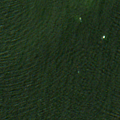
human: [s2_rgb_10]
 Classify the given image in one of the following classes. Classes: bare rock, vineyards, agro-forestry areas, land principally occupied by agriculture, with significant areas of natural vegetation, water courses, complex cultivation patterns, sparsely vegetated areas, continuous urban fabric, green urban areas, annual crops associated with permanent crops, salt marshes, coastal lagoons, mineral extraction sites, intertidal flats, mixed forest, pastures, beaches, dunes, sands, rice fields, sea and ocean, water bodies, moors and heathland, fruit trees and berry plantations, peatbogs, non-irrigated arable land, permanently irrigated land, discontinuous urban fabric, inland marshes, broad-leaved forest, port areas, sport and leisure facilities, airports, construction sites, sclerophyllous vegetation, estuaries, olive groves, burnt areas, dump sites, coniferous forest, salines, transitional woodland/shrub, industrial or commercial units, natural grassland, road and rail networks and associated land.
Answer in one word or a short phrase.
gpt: sea and ocean